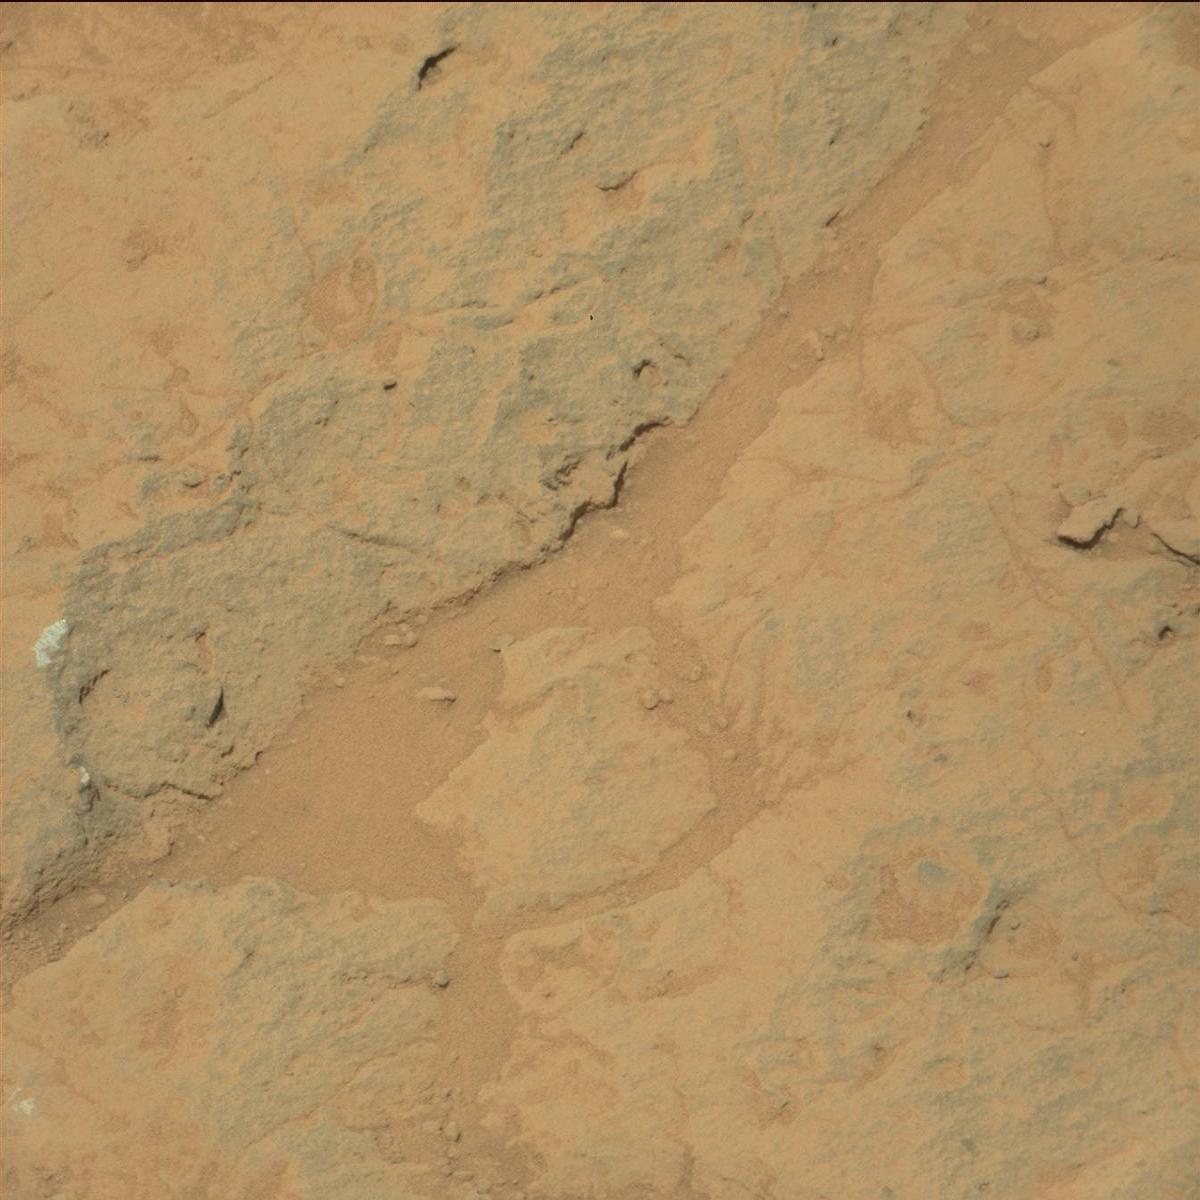
Terrain classes present: Bedrock, Sand / Soil